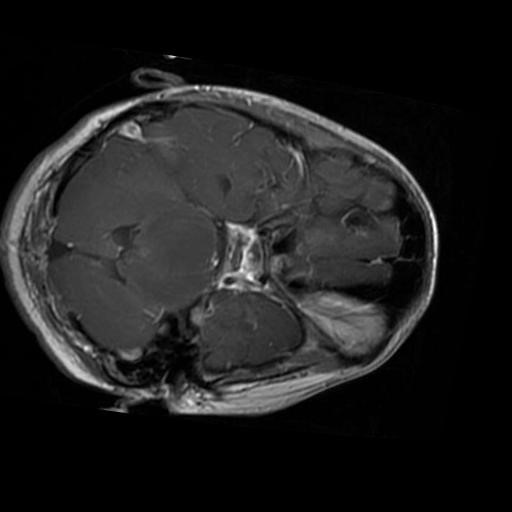
Label: brain_glioma